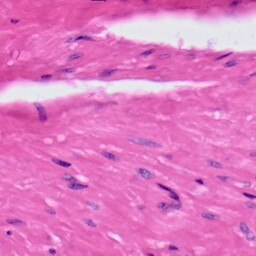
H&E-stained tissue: Prostate